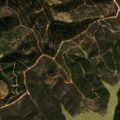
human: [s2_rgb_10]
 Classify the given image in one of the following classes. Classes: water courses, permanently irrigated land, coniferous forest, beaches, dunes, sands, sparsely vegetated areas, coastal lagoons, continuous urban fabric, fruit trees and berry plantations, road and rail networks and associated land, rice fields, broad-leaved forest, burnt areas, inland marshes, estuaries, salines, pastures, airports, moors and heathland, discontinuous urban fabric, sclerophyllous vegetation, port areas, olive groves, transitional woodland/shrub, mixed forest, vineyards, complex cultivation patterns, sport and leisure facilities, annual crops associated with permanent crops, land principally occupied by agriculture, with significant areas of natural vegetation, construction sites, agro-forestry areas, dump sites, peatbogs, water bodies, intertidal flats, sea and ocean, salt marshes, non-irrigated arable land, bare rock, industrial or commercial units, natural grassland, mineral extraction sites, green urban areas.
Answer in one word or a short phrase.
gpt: sclerophyllous vegetation, transitional woodland/shrub, water bodies